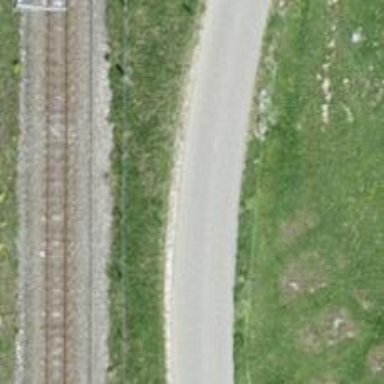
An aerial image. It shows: Asphalt track with grade 1 tracktype.